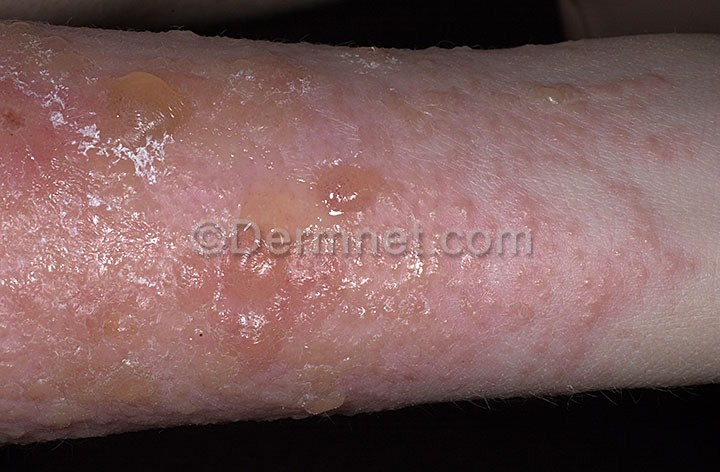
Disease: Poison Ivy Photos and other Contact Dermatitis